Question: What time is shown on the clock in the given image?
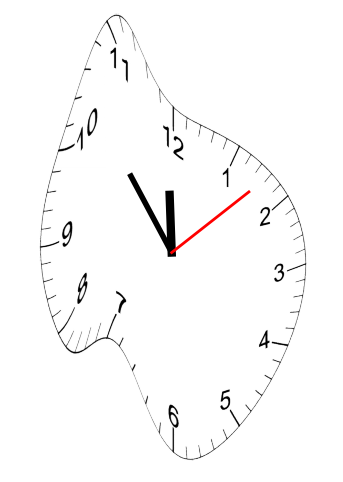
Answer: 11:53:08